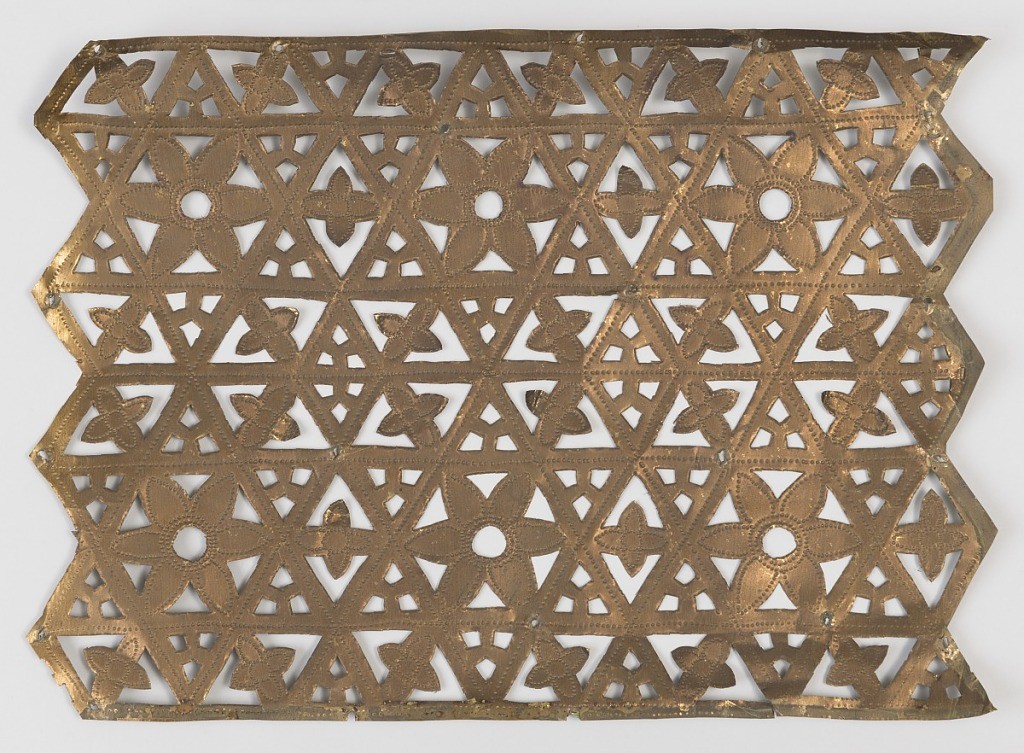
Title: Cut-out
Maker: Lockwood de Forest, American, 1850–1932
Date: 1881–90
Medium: Pierced and cut-out sheet copper foil
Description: the rectangular sheet of thin copper with pointed borders on the side, pierced with an arrangment of triangles and flowerheads in a geometric pattern